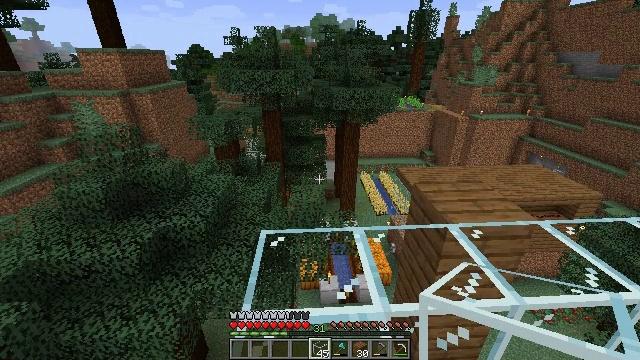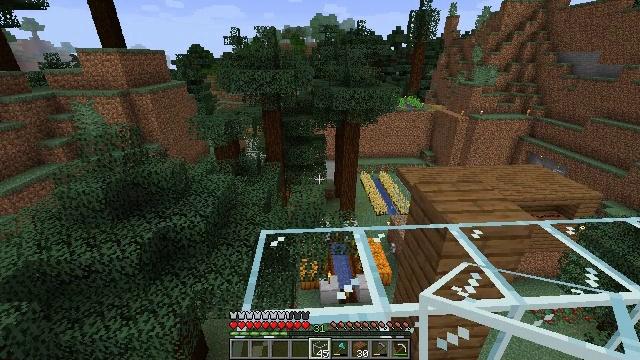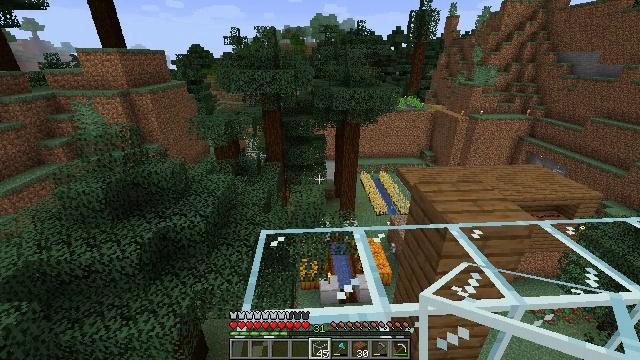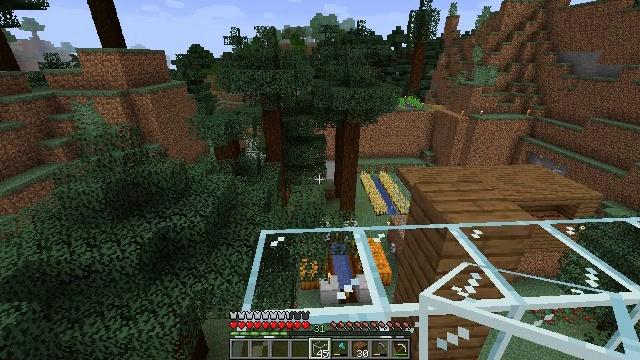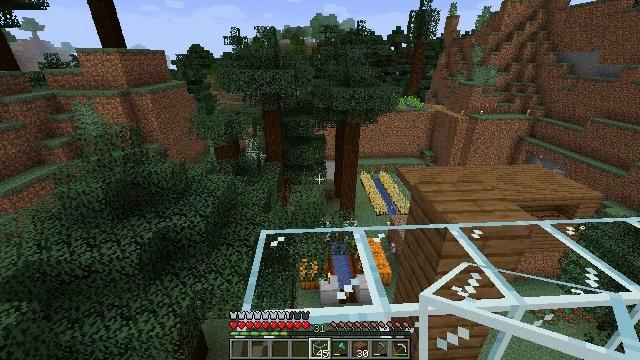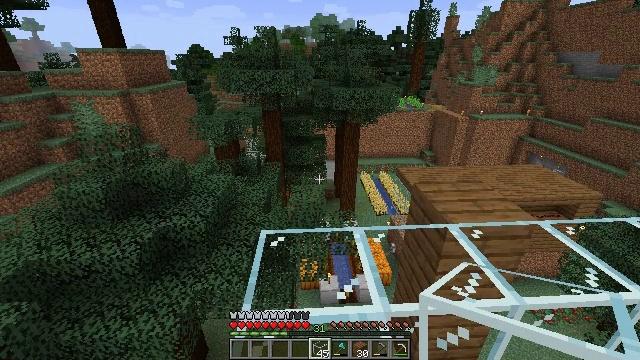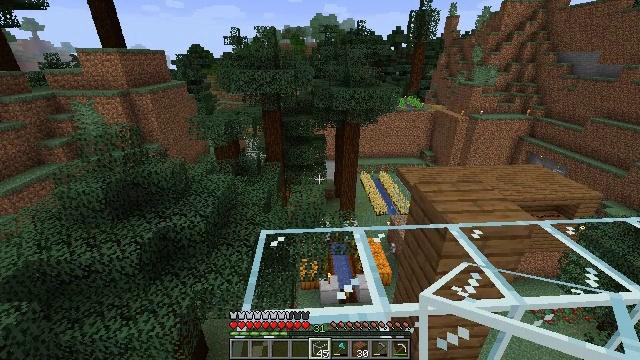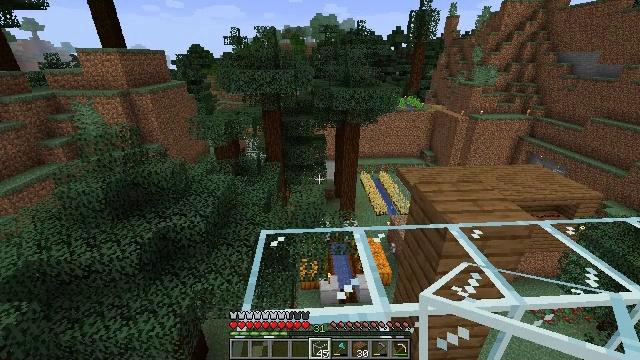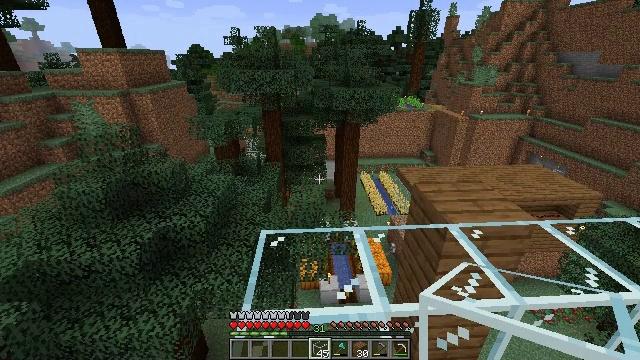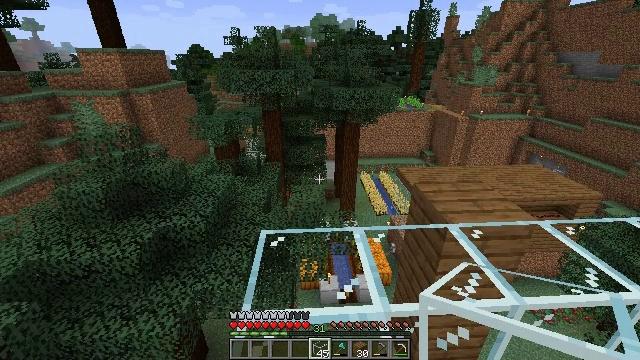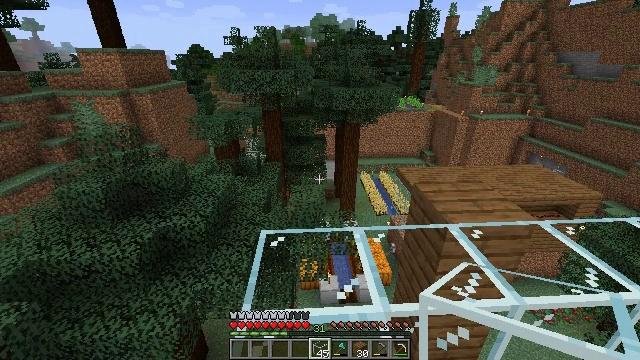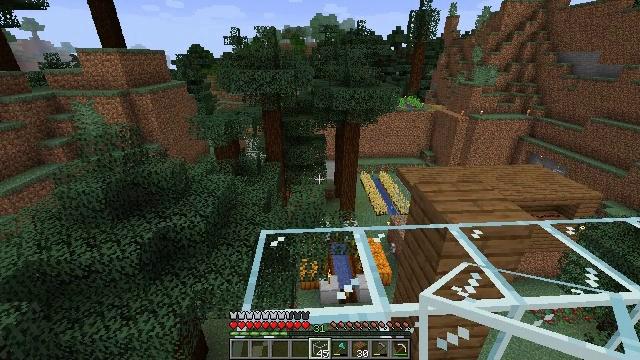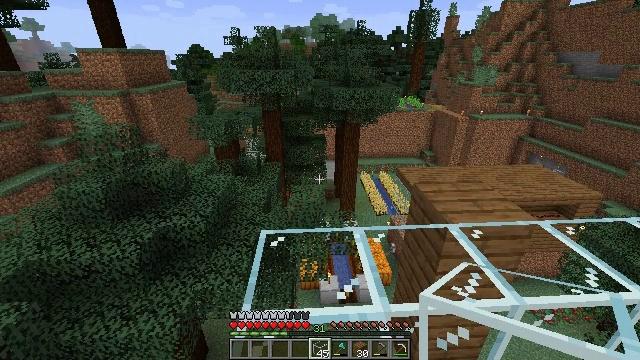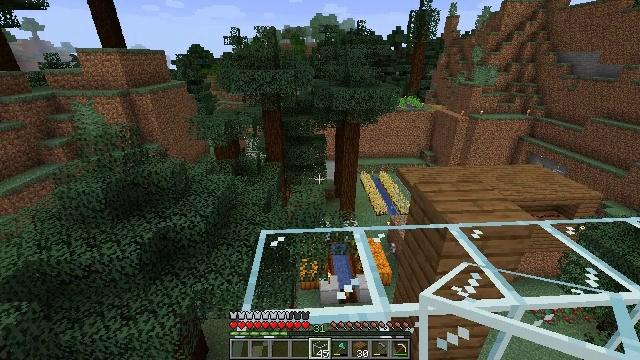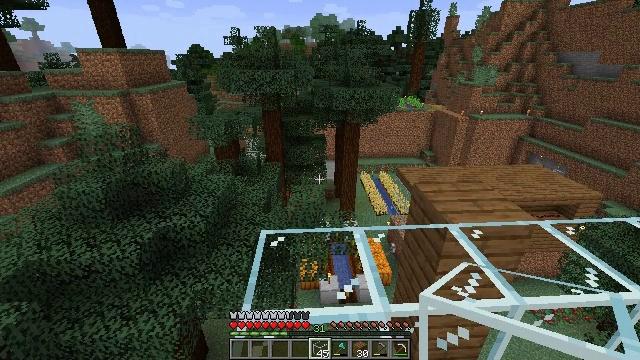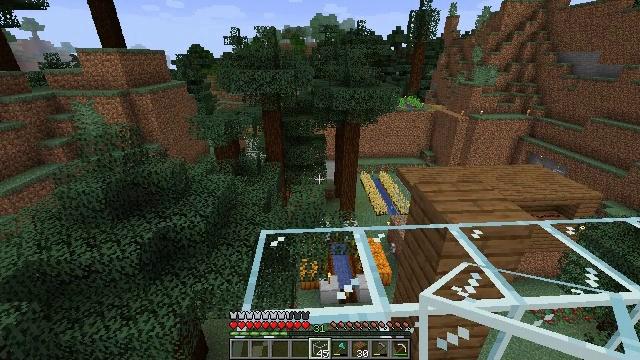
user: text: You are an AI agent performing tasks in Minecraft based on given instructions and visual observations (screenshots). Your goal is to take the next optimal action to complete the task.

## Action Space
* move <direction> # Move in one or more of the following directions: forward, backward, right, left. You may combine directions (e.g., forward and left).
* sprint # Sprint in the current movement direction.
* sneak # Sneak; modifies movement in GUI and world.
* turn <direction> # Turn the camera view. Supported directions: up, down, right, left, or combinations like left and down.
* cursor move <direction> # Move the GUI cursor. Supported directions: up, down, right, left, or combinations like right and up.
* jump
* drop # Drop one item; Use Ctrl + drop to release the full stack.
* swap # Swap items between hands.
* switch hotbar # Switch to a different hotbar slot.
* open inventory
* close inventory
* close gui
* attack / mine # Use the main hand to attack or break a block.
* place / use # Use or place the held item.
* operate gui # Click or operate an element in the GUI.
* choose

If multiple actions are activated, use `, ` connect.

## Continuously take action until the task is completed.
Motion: motion action
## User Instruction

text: Harvest spruce planks for building.
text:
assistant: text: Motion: no_op
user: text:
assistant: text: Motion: no_op
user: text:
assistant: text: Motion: no_op
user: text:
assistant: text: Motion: no_op
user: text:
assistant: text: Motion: no_op
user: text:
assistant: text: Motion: no_op
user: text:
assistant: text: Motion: no_op
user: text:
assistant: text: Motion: no_op
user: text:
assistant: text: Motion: no_op
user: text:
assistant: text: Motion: no_op
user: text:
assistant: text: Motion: no_op
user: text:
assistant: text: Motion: no_op
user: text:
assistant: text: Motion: no_op
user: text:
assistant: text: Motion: no_op
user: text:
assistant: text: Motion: no_op
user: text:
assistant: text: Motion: no_op
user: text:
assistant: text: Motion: no_op
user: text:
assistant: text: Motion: no_op
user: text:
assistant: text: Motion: no_op
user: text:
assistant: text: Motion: no_op
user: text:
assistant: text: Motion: no_op
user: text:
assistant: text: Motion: no_op
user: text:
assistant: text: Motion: no_op
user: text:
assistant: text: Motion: no_op
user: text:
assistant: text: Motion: no_op
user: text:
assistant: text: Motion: no_op
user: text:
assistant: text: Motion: no_op
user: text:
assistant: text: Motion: no_op
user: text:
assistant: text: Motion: no_op
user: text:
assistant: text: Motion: no_op